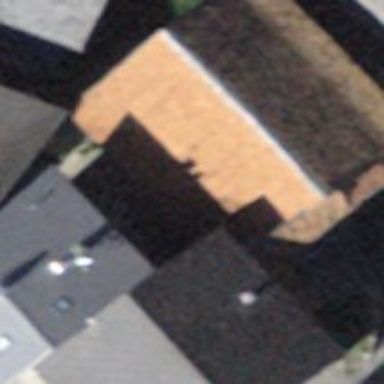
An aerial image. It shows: Simple house.